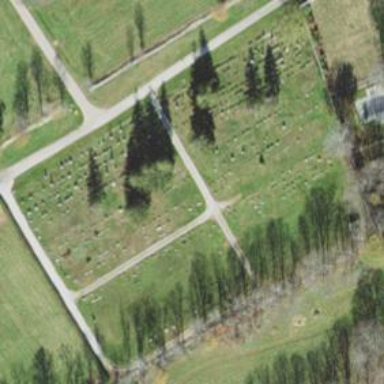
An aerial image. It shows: Cemetery.